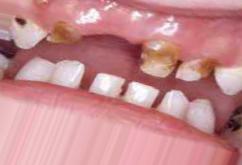
Condition: Caries